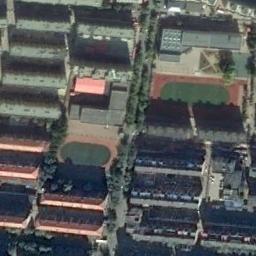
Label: ground_track_field